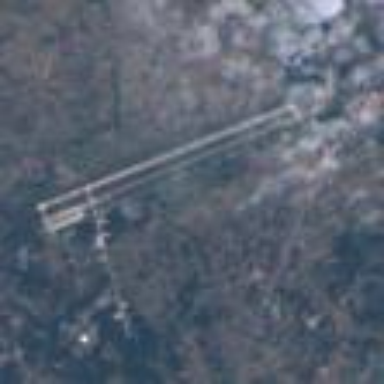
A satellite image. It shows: Military airfield located within larger aerodrome area.